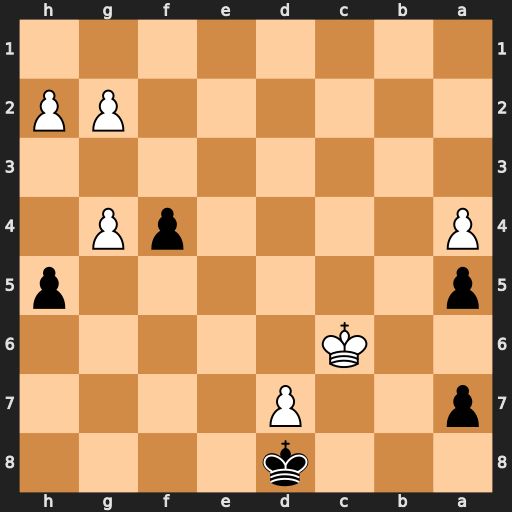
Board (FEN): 3k4/p2P4/2K5/p6p/P4pP1/8/6PP/8
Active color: b
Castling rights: -
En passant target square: -
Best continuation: hxg4 Kb5 f3 gxf3 gxf3